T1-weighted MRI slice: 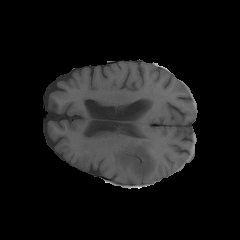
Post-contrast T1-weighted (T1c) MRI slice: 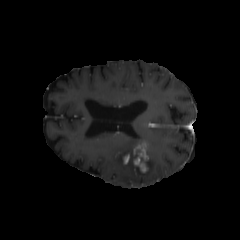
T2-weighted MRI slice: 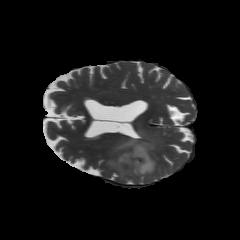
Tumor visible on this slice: yes